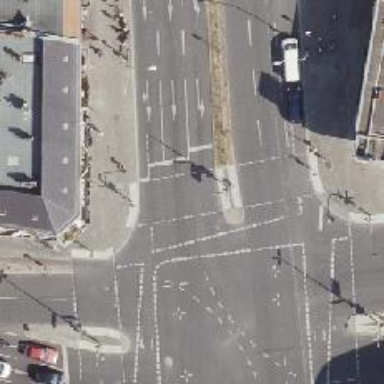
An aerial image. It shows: Road crossing with traffic signals.